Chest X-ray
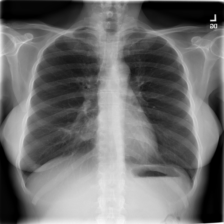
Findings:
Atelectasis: negative
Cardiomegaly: negative
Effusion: negative
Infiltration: negative
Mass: negative
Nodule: negative
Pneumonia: negative
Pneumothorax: negative
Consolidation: negative
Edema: negative
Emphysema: negative
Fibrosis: negative
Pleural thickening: negative
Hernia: negative